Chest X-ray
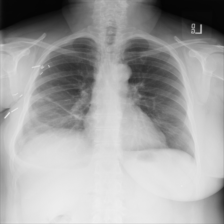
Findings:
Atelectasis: positive
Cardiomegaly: negative
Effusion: negative
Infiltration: negative
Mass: negative
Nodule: negative
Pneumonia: negative
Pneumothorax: negative
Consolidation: negative
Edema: negative
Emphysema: negative
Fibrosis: positive
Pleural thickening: negative
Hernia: negative